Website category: university
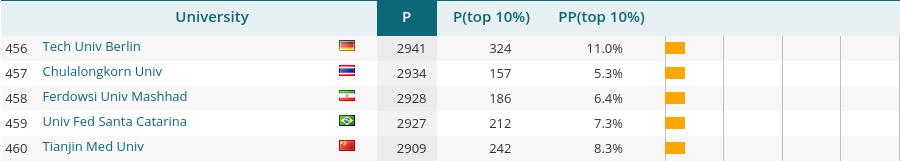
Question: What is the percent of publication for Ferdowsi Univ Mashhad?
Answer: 6.4%

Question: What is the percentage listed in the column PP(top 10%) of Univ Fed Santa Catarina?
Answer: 7.3%

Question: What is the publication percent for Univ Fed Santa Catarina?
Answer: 7.3%

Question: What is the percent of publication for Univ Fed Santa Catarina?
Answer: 7.3%

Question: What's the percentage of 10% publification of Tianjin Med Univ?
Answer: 8.3%

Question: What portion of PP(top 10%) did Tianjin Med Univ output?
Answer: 8.3%

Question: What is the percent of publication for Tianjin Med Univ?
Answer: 8.3%

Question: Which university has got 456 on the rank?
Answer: Tech Univ Berlin

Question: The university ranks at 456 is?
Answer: Tech Univ Berlin

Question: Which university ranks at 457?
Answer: Chulalongkorn Univ

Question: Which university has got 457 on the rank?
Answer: Chulalongkorn Univ

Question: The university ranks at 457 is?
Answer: Chulalongkorn Univ

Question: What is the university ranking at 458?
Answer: Ferdowsi Univ Mashhad

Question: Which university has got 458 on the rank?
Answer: Ferdowsi Univ Mashhad

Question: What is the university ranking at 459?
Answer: Univ Fed Santa Catarina

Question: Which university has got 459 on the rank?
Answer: Univ Fed Santa Catarina

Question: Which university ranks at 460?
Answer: Tianjin Med Univ

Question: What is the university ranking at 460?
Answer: Tianjin Med Univ

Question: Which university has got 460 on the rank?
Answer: Tianjin Med Univ

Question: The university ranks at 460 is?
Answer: Tianjin Med Univ

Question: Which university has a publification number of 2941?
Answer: Tech Univ Berlin

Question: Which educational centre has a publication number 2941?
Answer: Tech Univ Berlin

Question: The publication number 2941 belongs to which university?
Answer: Tech Univ Berlin

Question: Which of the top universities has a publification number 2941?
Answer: Tech Univ Berlin

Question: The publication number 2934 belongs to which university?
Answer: Chulalongkorn Univ

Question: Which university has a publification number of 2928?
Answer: Ferdowsi Univ Mashhad

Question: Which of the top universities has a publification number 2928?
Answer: Ferdowsi Univ Mashhad

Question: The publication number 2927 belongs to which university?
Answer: Univ Fed Santa Catarina

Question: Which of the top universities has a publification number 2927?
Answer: Univ Fed Santa Catarina

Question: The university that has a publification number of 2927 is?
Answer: Univ Fed Santa Catarina

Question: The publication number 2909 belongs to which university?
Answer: Tianjin Med Univ

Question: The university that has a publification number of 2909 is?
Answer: Tianjin Med Univ

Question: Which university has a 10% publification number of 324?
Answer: Tech Univ Berlin

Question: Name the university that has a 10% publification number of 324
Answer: Tech Univ Berlin

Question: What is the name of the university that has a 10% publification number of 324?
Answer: Tech Univ Berlin

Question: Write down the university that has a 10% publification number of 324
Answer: Tech Univ Berlin

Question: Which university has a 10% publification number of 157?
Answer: Chulalongkorn Univ

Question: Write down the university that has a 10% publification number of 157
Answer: Chulalongkorn Univ

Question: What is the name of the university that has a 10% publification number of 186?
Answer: Ferdowsi Univ Mashhad

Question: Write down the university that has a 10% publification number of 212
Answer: Univ Fed Santa Catarina

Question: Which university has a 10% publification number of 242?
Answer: Tianjin Med Univ

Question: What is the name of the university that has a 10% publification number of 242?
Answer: Tianjin Med Univ